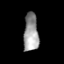
Tissue: prostate
Cell type: Endothelial cells
Senescence score: 0.7331
Nuclear area (px): 549
Mean DAPI intensity: 155.452